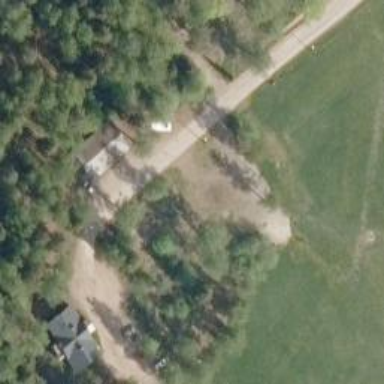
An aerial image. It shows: Disc golf tee.